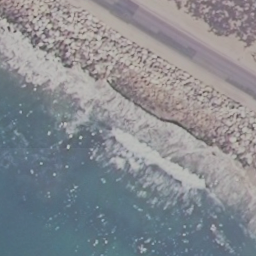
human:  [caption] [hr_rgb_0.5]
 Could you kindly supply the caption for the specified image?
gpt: Waves slapping a white sand beach throw up white foam .

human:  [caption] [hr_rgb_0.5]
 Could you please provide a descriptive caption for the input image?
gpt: Waves come to the white sand beach over and over again and throw up white foams .

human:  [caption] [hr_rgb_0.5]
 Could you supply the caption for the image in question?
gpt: The waves coming over and over again to the sand beach .

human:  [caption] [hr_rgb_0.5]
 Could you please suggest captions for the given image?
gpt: This is a beach with green sea and white sands .

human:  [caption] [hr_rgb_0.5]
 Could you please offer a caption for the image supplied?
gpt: Waves come to the white sand beach over and over again with white foasm .